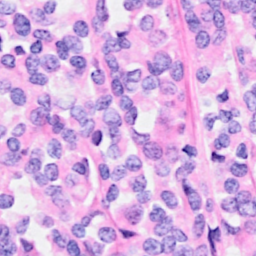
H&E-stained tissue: Breast